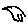
Label: bird